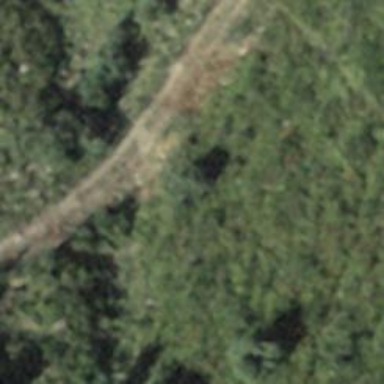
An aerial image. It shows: Track with grade 3 tracktype.